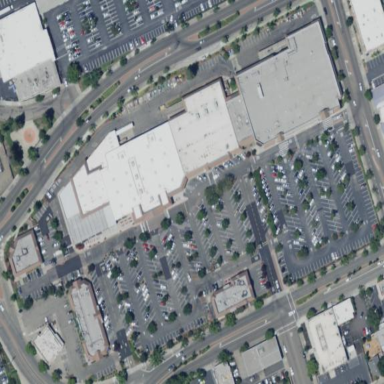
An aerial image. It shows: Retail area.